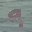
Label: 9